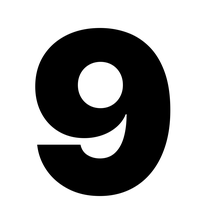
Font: Inter_Black